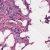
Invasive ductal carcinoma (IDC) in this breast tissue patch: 1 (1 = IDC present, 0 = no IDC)